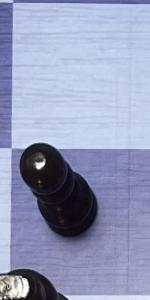
Label: Pawn_Black